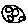
Label: moon